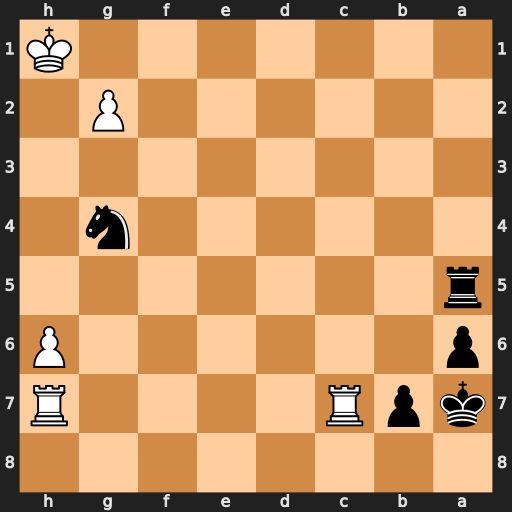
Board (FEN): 8/kpR4R/p6P/r7/6n1/8/6P1/7K
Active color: b
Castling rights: -
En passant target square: -
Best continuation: Ra1+ Rc1 Rxc1#